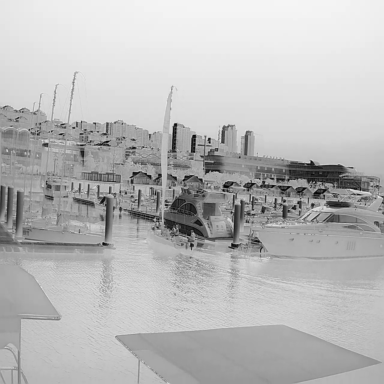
There are three canoes in the infrared image.